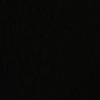
Label: space